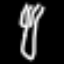
Label: fork